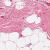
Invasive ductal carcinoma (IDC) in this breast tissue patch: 0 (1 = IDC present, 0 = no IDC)